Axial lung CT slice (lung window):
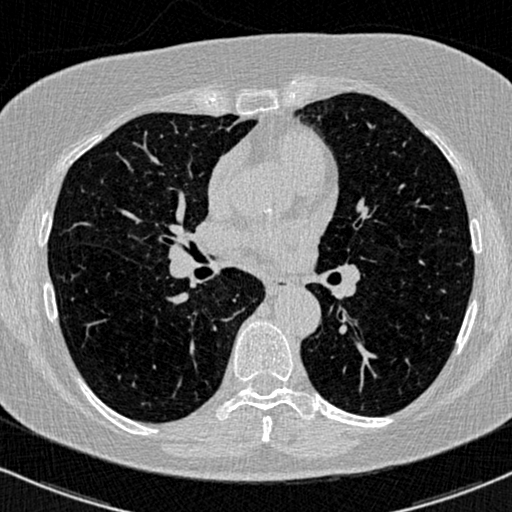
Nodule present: no